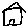
Label: house